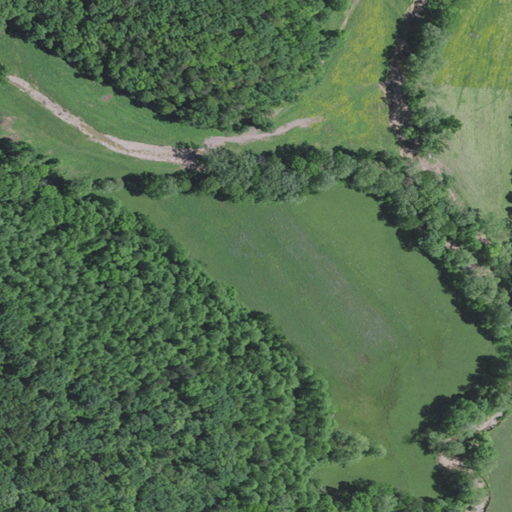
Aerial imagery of valley in Kentucky named Fox Hollow containing deciduous forest, pasture, mixed forest, woody wetlands, and open development